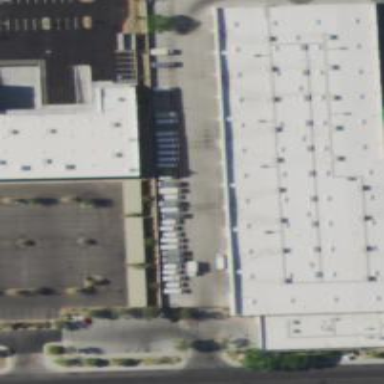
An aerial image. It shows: Building used as post depot.